Question: I am new to front end development and I have to create with a special apparence.
I am french and I don't really know what am I looking for to create the shape I need.
So there is a part of the mock-up :
So I was wondering how to make the border of my div in diagonale?
I think about using canvas, or just simply put a div with a image-background corresponding. But what are the other options I have to do it? And in your opinion, what is the best?

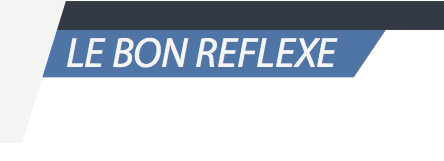
Answer: Something like this perhaps?:
HTML:
'''
<div id="header">LE BON REFLEXE</div>
'''
CSS:
'''
div#header
{
display:inline-block;
width:auto;
height:20px;
padding:5px 20px 5px 10px;
background:none #3476A9;
color:#fff;
font-weight:bold;
font-family:arial;
position:relative;
overflow:visible;
}
div#header:after
{
content:'';
display:block;
width:20px;
height:30px;
position:absolute;
top:0;
right:-5px;
background:none #3476A9;
-webkit-transform: skew(-20deg);
-moz-transform: skew(-20deg);
-o-transform: skew(-20deg);
}
'''
JSFiddle: <URL>